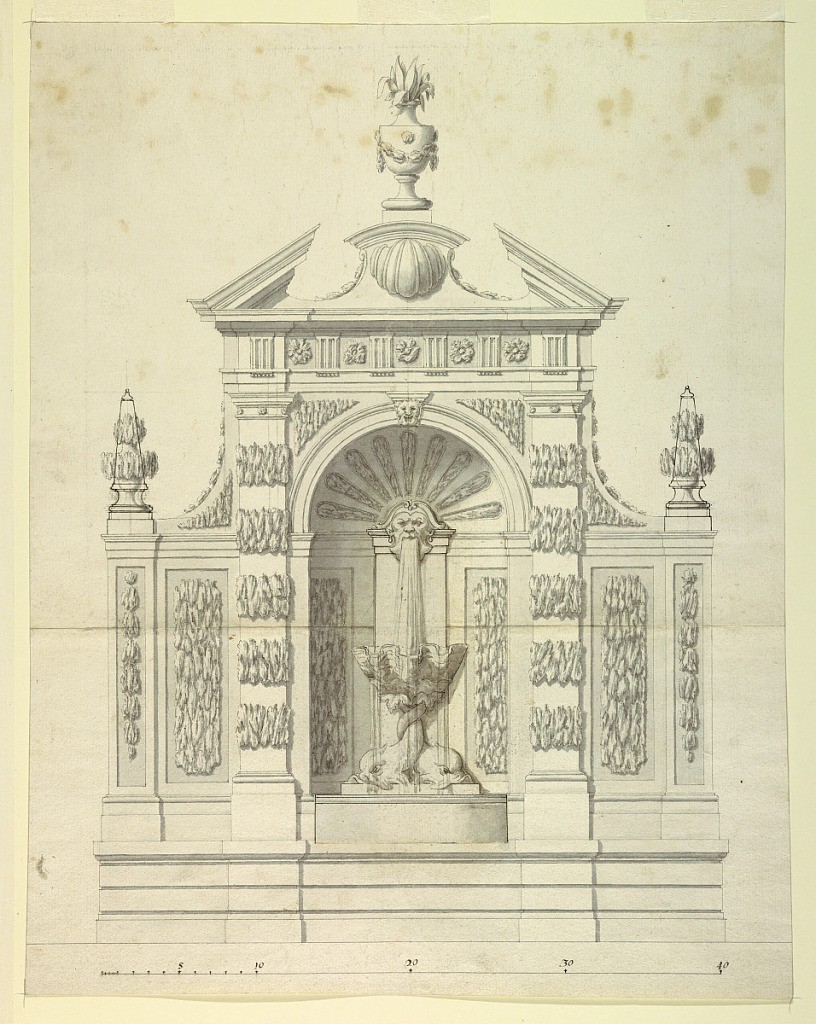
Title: Design for a Fountain for the Palazzo Corsini, Rome, Italy
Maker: Ferdinando Fuga, Italian, 1699 - 1781
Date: ca. 1743
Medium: Pen and black ink, brush and gray wash, traces of graphite on off-white laid paper
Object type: Drawing
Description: An aedicule (small temple/shrine) with a broken pediment frames a fountain. Water flows from the mouth of a mask into a shell-shaped basin supported by entwined dolphins. Scale below.